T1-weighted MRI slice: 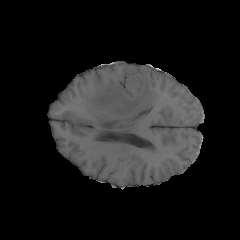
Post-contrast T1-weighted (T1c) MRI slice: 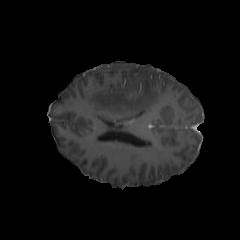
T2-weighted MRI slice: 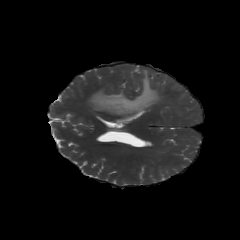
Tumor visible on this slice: yes